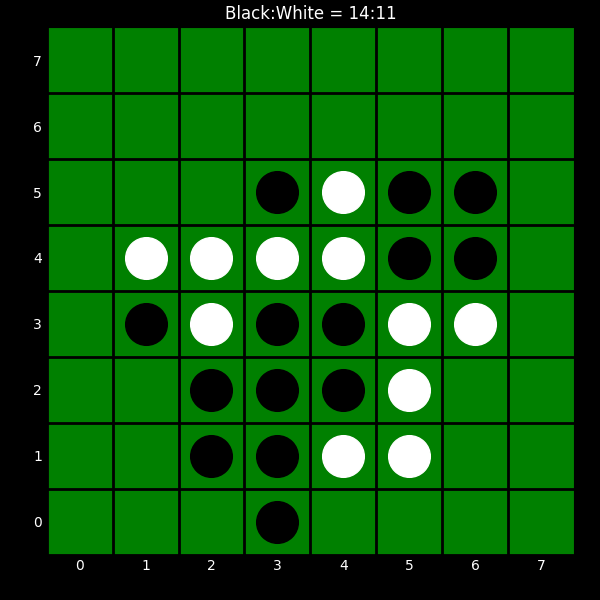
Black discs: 14
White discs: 11